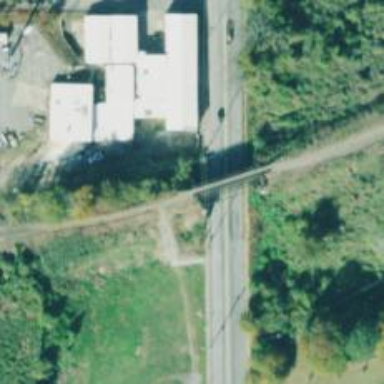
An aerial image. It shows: Abandoned railway bridge over footway road.